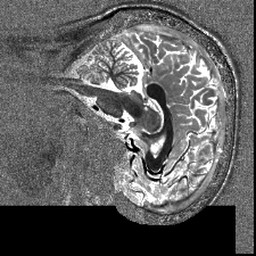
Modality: T1map
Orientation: sagittal
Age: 25
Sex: male